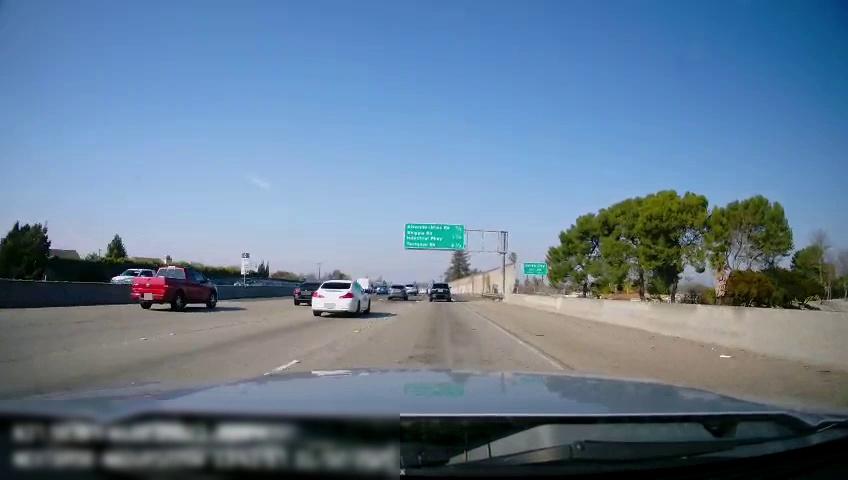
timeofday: Day
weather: Sunny
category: Drivable Space
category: Vehicles | SUV
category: Vehicles | SUV
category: Vehicles | SUV
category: Vehicles | Car
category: Vehicles | Van
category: Vehicles | Car
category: Vehicles | Car
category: Vehicles | Truck
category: Vehicles | Truck
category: Lanes | Current Lane
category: Lanes | Current Lane
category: Lanes | Alternate Lane
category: Traffic | Signs
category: Traffic | Signs
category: Traffic | Signs